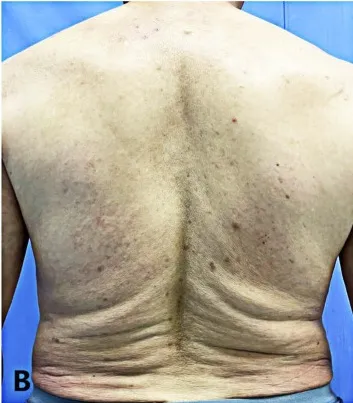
Trunk.
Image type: medical_photograph (skin_photograph)